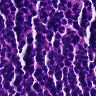
Metastatic tissue present: no